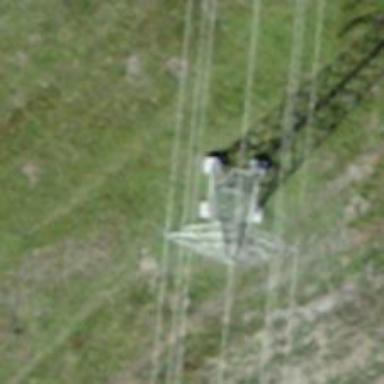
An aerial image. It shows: Power line in the image.